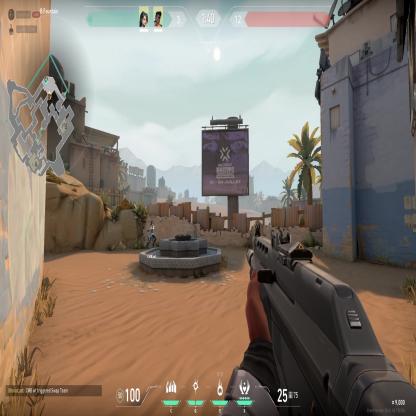
Label: teammate